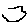
Label: hexagon